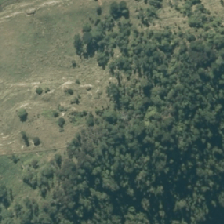
Land cover: manuka_kanuka